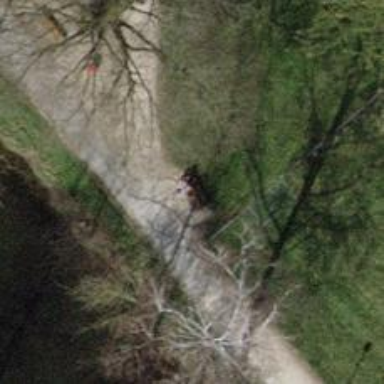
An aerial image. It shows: Brown bench in the vicinity.